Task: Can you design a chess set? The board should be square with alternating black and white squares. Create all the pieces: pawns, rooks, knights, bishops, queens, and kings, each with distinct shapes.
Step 1181:
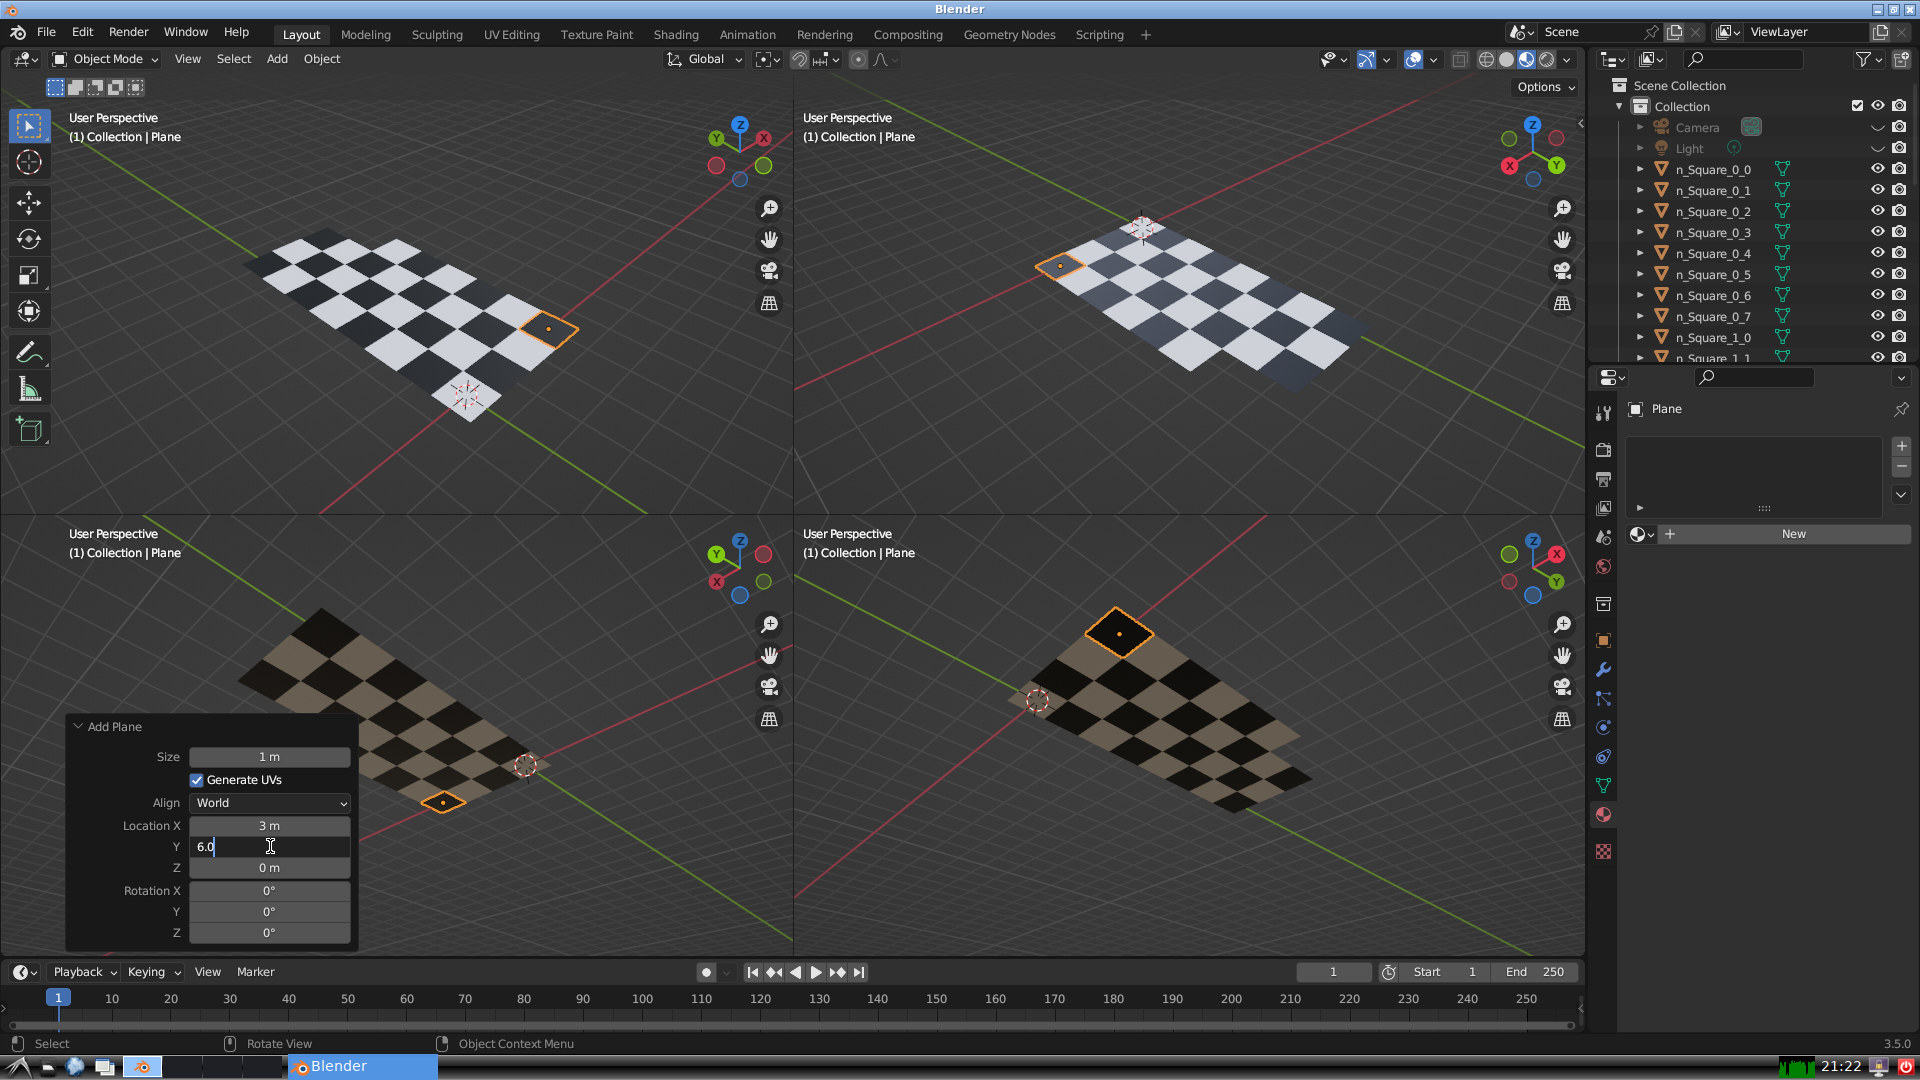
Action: {"key_press": ['Return']}